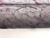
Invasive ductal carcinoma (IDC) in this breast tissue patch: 0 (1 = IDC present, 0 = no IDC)